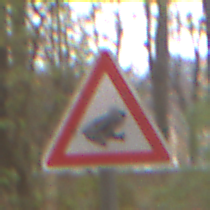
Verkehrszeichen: AmphibienwanderungLinks
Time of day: Midday
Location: Outdoor (Nature)
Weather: Overcast
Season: NotSpecified
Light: Natural